Interaction volume radius: 10 \u00c5
Interaction volume height: 20 \u00c5
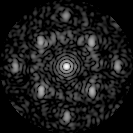
Disorder parameter: 0.4404